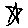
Label: star